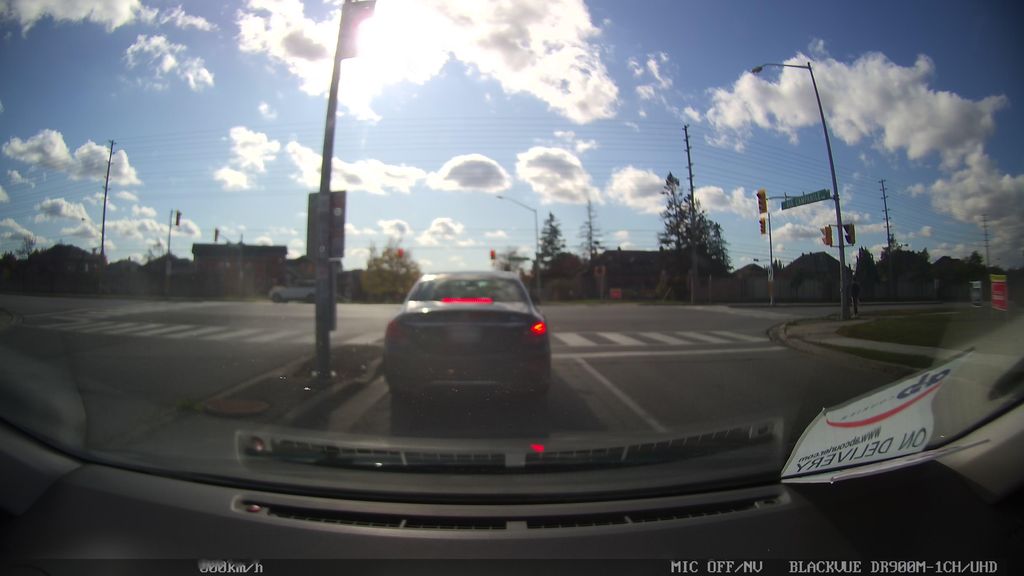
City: toronto